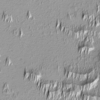
Label: not_dusty